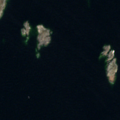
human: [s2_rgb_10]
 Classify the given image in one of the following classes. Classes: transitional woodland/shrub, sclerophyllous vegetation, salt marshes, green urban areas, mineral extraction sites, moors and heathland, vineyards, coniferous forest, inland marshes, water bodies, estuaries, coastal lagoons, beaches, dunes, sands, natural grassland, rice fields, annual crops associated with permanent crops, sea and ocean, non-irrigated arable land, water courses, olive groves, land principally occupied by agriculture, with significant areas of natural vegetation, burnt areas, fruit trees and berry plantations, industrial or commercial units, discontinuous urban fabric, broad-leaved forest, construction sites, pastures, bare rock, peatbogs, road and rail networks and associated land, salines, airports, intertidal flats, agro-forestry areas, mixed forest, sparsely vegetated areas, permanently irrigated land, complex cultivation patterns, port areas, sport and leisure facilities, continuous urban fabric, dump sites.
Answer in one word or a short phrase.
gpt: sea and ocean